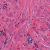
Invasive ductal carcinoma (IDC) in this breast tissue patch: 0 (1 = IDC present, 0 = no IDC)